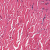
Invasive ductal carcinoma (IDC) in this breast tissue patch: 0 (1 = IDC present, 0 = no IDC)